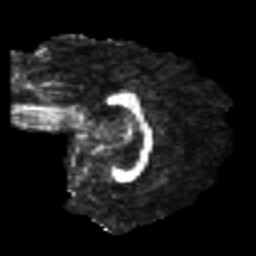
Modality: FA
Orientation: sagittal
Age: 24
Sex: female
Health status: healthy
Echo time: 0.074 s